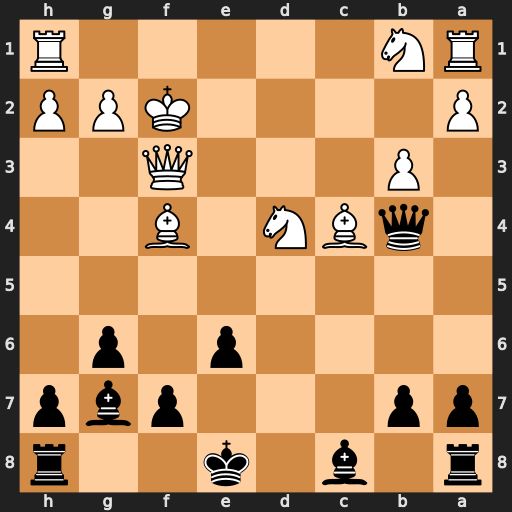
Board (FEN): r1b1k2r/pp3pbp/4p1p1/8/1qBN1B2/1P3Q2/P4KPP/RN5R
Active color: b
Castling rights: kq
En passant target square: -
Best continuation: Bxd4+ Ke2 Bxa1